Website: ulta-beauty
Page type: billing-address
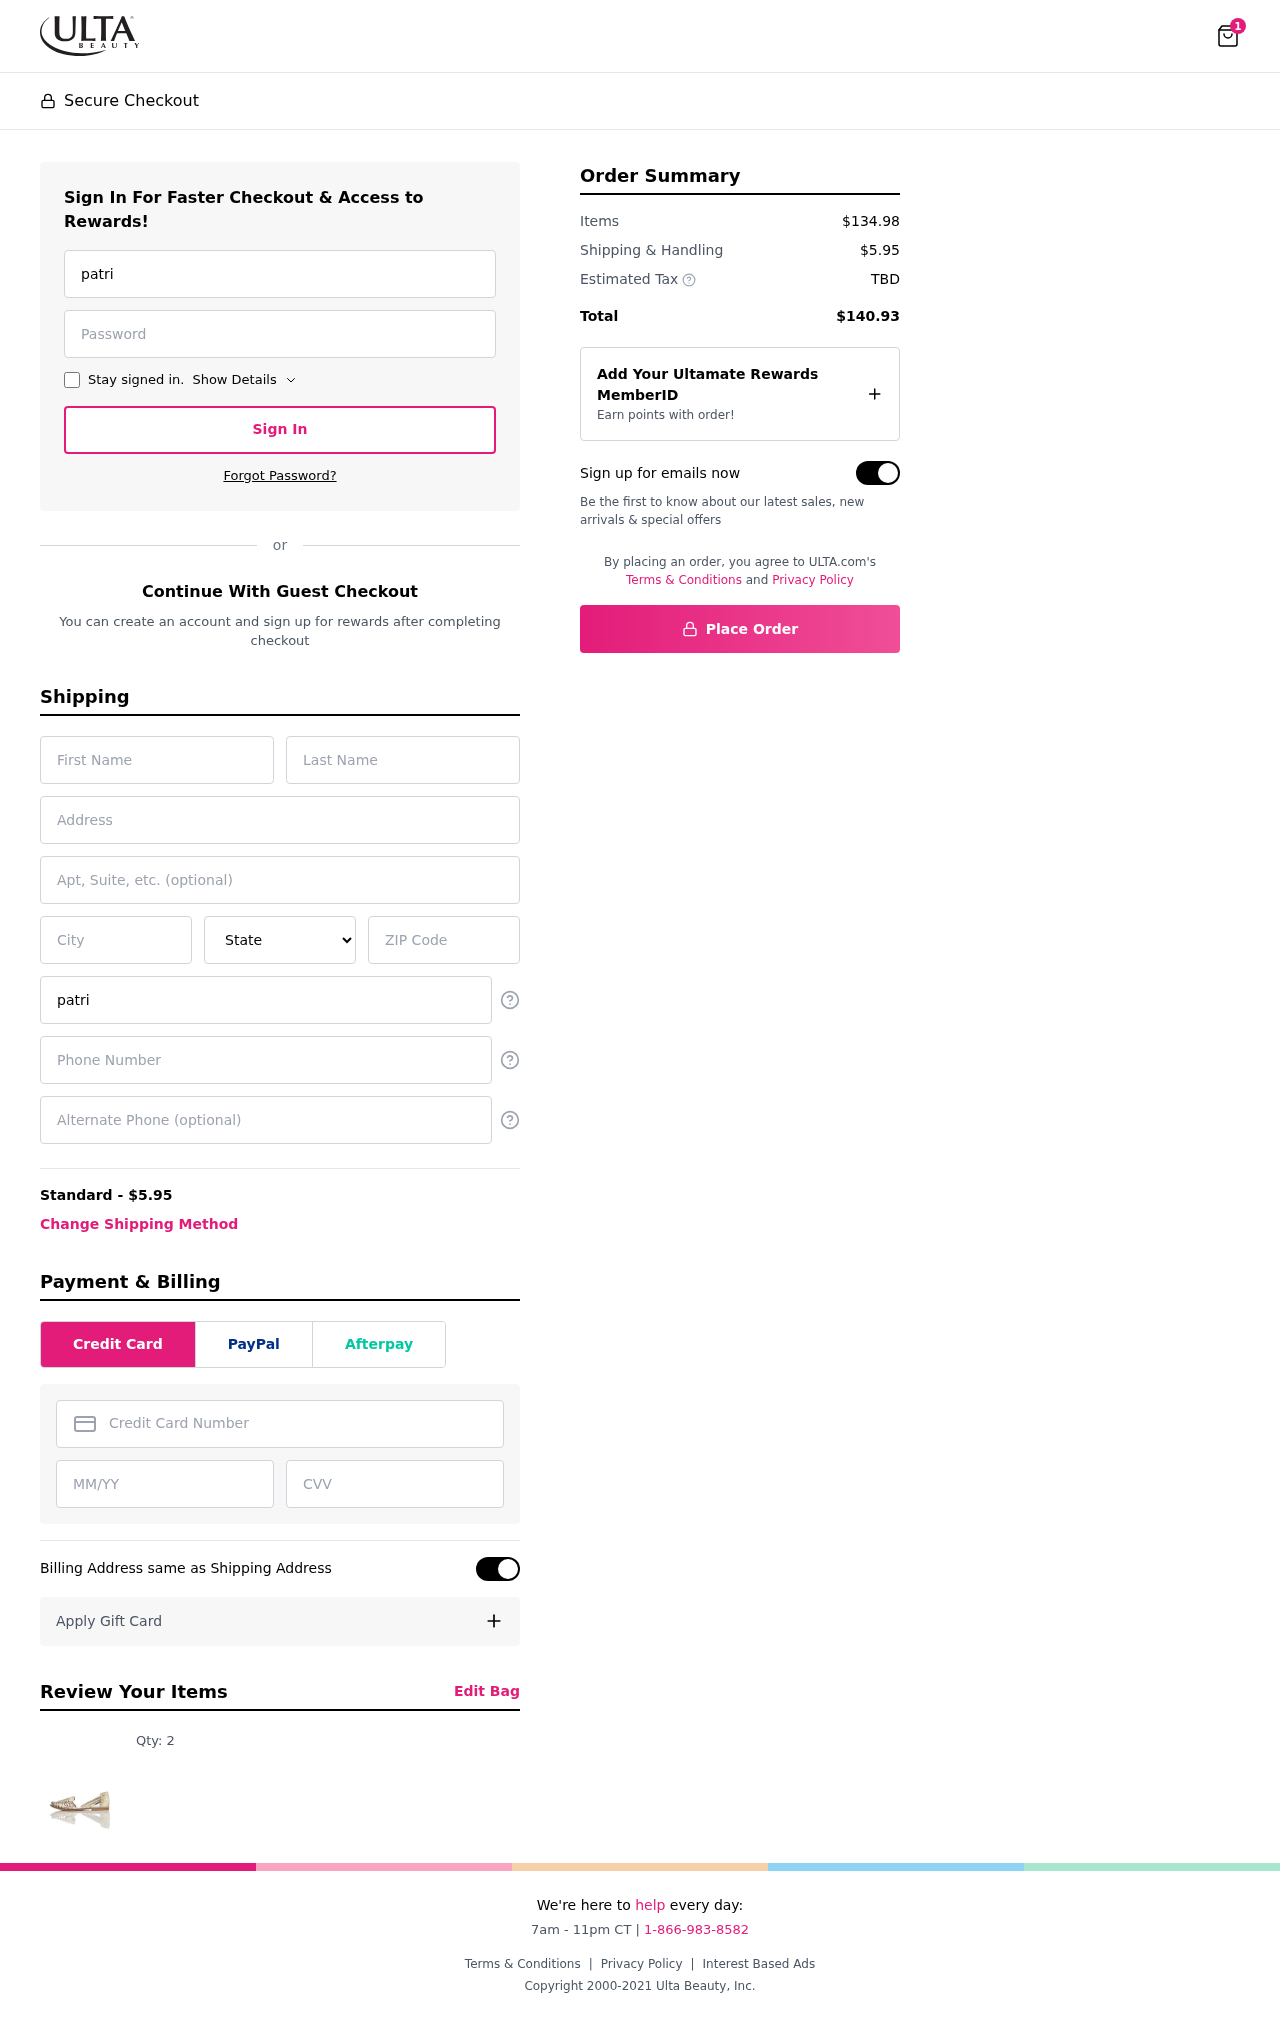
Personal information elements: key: PII_STATE
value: Montana
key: PII_EMAIL
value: patrickpearson@yahoo.com
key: PII_FIRSTNAME
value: Patrick
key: PII_LASTNAME
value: Pearson
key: PII_STREET
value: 102 Martinez Locks Suite 504
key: PII_CITY
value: Fordfurt
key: PII_POSTCODE
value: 65391
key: PII_PHONE
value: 5409425754
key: PII_ALT_PHONE
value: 7424044425
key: PII_CARD_NUMBER
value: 6592 0117 5517 6177
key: PII_CARD_EXPIRY
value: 03/29
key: PII_CARD_CVV
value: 171
Product elements: key: PRODUCT1_QUANTITY
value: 2
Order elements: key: ORDER_NUM_ITEMS
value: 1
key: ORDER_SHIPPING_COST
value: $5.95
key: ORDER_SUBTOTAL
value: $134.98
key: ORDER_TOTAL
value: $140.93